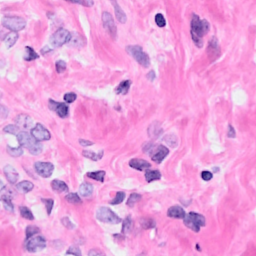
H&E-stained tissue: Breast